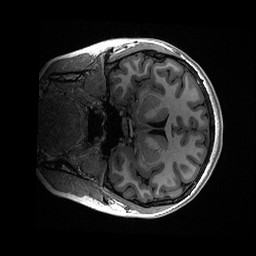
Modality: T1w
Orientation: coronal
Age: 19
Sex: female
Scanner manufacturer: ge
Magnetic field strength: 3 T
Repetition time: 0.006952 s
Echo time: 0.00292 s